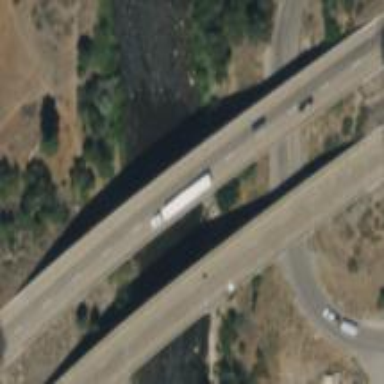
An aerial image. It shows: Man-made bridge.